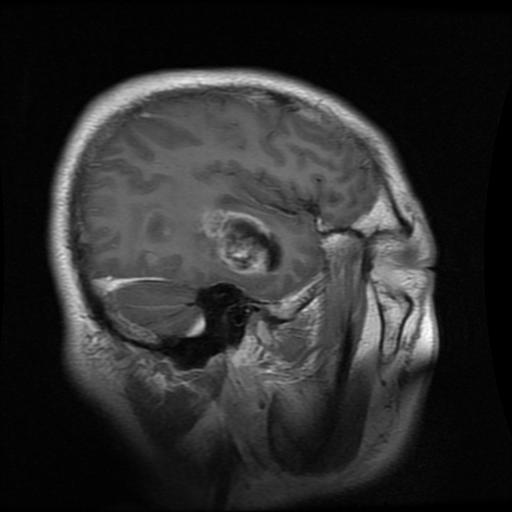
Label: glioma